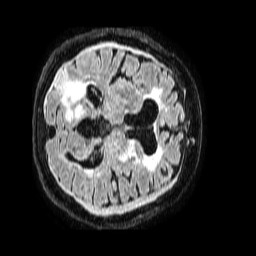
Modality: FLAIR
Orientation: axial
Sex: female
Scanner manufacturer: philips
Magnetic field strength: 1.5 T
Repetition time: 4.8 s
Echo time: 0.3 s